Interaction volume radius: 10 \u00c5
Interaction volume height: 15 \u00c5
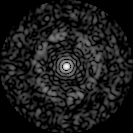
Disorder parameter: 0.8416